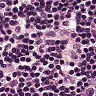
Metastatic tissue present: no